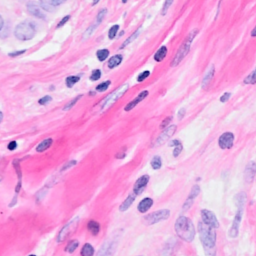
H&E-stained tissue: Breast